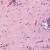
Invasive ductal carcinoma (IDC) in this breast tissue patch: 0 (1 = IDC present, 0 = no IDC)